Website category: book
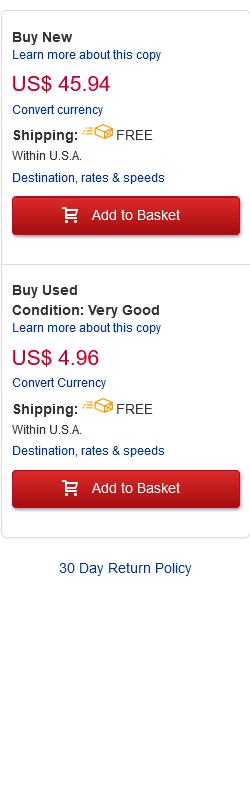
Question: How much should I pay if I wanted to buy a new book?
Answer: US$ 45.94

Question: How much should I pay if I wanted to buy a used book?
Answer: US$ 4.96

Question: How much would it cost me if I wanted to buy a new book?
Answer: US$ 45.94

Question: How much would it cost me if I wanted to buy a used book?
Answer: US$ 4.96

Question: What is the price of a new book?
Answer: US$ 45.94

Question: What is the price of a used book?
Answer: US$ 4.96

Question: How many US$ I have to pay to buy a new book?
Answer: US$ 45.94

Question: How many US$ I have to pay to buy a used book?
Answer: US$ 4.96

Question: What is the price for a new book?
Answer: US$ 45.94

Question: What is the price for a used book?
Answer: US$ 4.96

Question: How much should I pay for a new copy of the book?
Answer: US$ 45.94

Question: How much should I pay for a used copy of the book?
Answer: US$ 4.96

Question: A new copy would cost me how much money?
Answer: US$ 45.94

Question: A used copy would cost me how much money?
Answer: US$ 4.96

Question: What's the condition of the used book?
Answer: Very Good

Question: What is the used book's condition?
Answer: Very Good

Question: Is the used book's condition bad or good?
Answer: Very Good

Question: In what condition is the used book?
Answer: Very Good

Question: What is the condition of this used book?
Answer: Very Good

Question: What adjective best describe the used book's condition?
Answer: Very Good

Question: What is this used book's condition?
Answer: Very Good

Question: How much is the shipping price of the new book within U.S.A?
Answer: FREE

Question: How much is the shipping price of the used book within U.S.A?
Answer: FREE

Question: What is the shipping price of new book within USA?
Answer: FREE

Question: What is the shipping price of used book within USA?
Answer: FREE

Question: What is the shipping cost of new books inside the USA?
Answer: FREE

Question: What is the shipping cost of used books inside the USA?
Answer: FREE

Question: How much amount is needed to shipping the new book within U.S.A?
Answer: FREE

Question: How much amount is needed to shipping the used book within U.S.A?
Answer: FREE

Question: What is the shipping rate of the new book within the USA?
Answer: FREE

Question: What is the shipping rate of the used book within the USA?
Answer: FREE

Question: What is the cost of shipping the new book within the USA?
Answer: FREE

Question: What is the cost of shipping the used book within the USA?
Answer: FREE

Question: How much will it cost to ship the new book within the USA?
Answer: FREE

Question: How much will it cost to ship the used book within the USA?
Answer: FREE